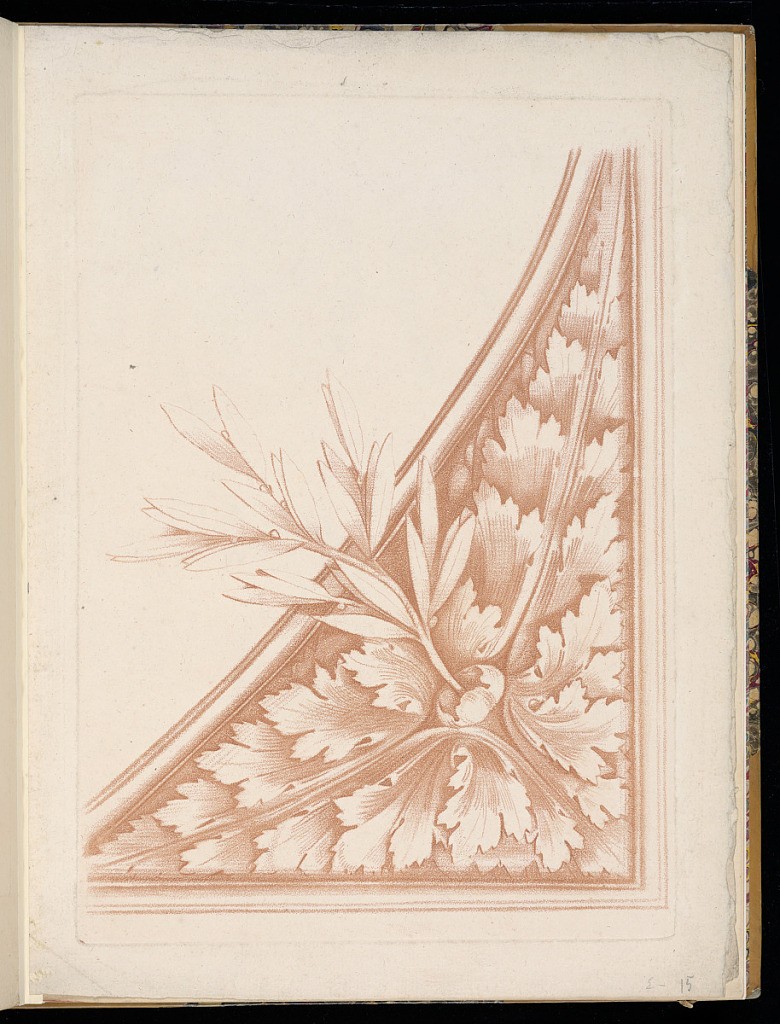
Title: Corner Moulding Design
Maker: A. Panier, French, active 18th century
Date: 1767-1793
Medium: Crayon-manner engraving with red ink on paper
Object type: Print
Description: Design for a corner molding. The design is of a rosette made of acanthus leaves with additional leaves sprouting from its cetner and exceeding the boundary of the frame. The print is engraved in red ink (sanguine) crayon manner. The plate is not signed or numbered.